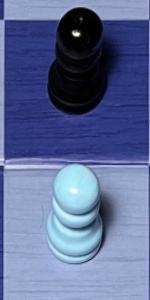
Label: Pawn_White